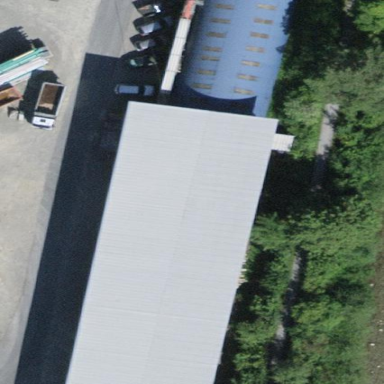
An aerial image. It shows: View of roof of building.